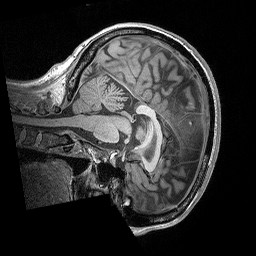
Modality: T1w
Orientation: sagittal
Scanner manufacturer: siemens
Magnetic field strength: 3 T
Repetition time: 2.3 s
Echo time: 0.00298 s